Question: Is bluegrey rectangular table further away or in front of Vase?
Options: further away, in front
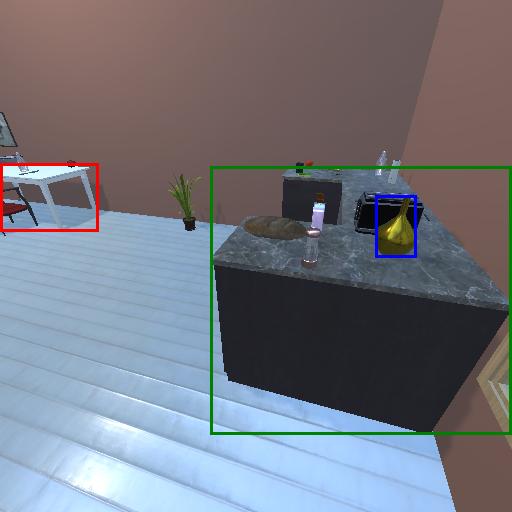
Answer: further away